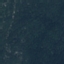
Label: Forest